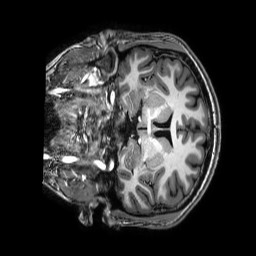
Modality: T1w
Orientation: coronal
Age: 22
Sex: male
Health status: healthy
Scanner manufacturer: philips
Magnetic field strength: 3 T
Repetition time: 0.009 s
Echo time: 0.003996 s